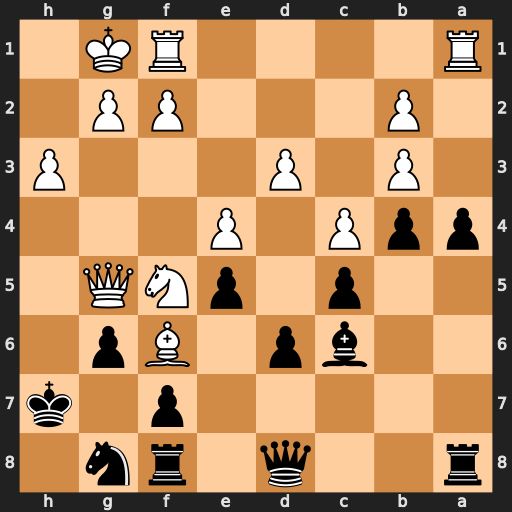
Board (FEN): r2q1rn1/5p1k/2bp1Bp1/2p1pNQ1/ppP1P3/1P1P3P/1P3PP1/R4RK1
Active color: b
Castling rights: -
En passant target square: -
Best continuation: Qxf6 Qxf6 Nxf6